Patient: sex F, age 56
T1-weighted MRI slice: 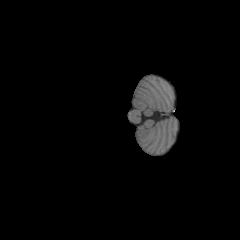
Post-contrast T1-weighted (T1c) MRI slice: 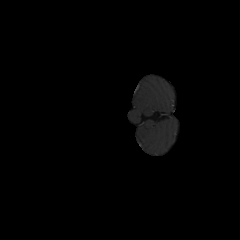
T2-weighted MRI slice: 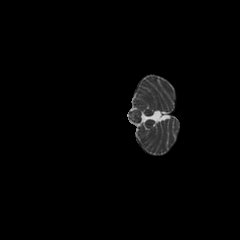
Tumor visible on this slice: no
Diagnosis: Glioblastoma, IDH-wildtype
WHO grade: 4